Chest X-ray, PA view. Patient: 46 years old, sex F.
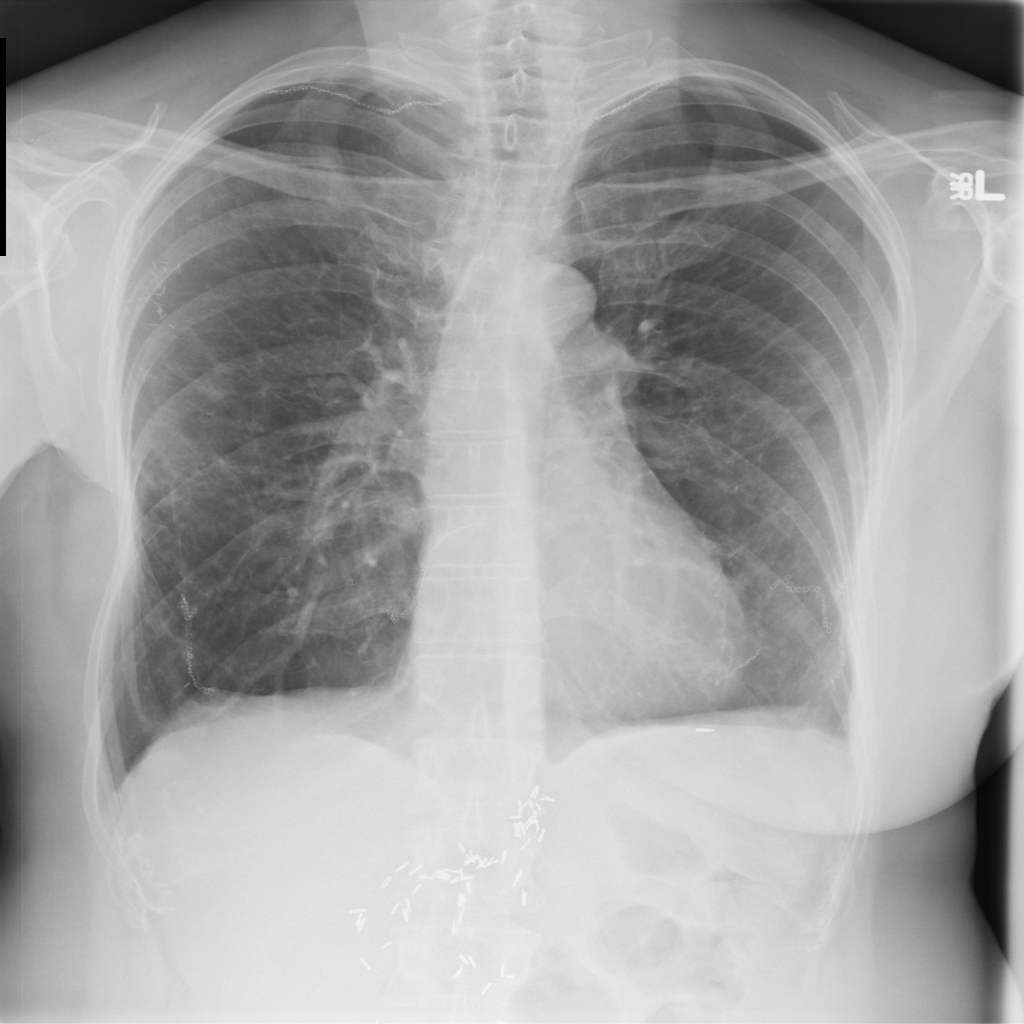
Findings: No Finding